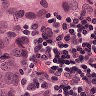
Metastatic tissue present: yes